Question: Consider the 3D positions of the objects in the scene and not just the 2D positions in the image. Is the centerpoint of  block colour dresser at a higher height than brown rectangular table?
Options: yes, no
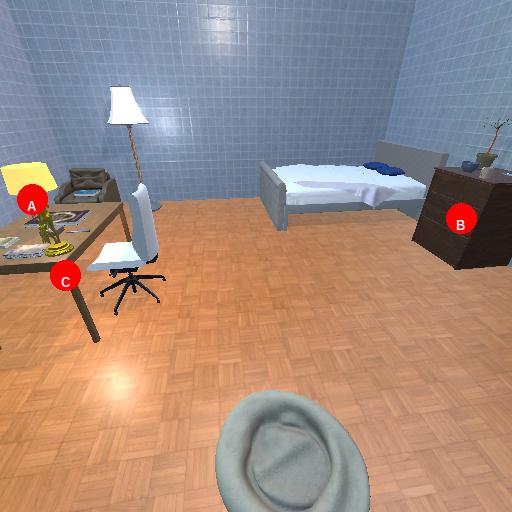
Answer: yes